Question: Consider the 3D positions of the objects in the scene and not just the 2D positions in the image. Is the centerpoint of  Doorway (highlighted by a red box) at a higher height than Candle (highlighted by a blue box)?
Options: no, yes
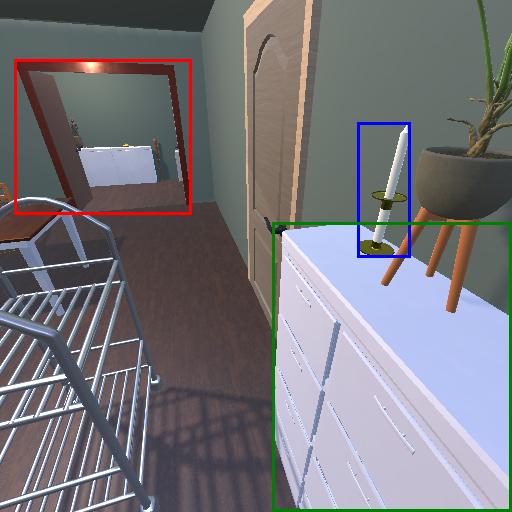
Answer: no